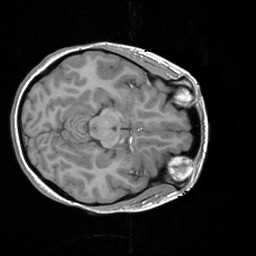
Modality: T1w
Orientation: axial